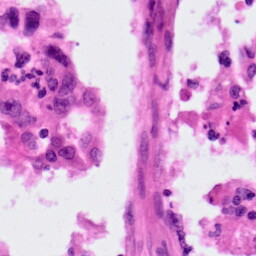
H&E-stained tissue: Lung